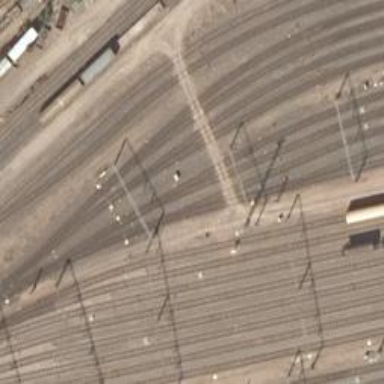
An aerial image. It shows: Railway yard used for servicing trains.